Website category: university
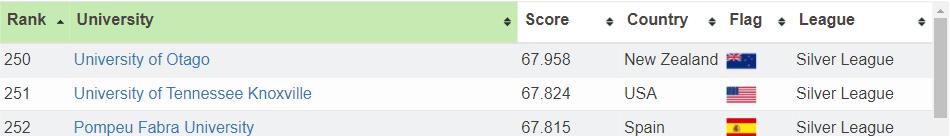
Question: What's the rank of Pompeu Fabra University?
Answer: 252

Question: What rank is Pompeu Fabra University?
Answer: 252

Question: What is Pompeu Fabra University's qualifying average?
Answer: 252

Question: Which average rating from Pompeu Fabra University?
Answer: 252

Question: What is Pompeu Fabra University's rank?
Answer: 252

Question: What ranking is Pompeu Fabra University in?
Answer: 252

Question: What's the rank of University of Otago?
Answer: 250

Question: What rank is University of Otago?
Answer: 250

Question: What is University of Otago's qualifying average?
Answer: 250

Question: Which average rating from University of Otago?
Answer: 250

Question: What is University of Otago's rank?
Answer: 250

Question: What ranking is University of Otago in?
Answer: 250

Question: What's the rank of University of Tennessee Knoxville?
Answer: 251

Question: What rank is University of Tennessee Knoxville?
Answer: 251

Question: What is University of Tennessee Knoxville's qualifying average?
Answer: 251

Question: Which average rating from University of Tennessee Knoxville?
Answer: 251

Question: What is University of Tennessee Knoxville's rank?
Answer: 251

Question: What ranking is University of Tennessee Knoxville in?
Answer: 251

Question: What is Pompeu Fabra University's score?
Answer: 67.815

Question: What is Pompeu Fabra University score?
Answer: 67.815

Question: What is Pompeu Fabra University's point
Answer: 67.815

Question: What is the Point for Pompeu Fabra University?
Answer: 67.815

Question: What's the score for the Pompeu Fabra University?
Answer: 67.815

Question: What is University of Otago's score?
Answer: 67.958

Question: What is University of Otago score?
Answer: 67.958

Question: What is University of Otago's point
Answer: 67.958

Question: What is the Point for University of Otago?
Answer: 67.958

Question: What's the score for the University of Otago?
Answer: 67.958

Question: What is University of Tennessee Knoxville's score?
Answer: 67.824

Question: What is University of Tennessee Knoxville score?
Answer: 67.824

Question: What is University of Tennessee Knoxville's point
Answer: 67.824

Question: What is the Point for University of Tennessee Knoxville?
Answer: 67.824

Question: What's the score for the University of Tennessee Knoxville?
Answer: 67.824

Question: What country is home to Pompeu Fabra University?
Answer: Spain

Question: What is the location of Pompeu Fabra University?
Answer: Spain

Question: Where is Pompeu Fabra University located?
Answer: Spain

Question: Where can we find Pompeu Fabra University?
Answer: Spain

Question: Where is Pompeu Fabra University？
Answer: Spain

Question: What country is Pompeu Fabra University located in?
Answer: Spain

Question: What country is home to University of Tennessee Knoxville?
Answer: USA

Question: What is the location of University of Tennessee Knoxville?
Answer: USA

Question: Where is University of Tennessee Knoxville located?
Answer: USA

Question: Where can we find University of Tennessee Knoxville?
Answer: USA

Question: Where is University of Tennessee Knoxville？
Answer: USA

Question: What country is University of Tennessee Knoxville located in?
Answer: USA

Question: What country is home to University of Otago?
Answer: New Zealand

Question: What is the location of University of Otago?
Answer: New Zealand

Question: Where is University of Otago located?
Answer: New Zealand

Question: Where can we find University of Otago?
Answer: New Zealand

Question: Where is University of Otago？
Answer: New Zealand

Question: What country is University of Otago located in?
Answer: New Zealand

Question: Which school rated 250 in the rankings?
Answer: University of Otago

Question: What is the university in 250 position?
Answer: University of Otago

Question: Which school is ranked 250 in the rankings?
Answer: University of Otago

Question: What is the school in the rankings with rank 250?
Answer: University of Otago

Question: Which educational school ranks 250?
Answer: University of Otago

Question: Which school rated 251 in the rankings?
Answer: University of Tennessee Knoxville

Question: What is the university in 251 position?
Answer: University of Tennessee Knoxville

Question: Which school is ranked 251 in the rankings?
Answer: University of Tennessee Knoxville

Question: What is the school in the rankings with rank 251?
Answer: University of Tennessee Knoxville

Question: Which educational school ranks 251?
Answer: University of Tennessee Knoxville

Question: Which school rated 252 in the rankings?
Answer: Pompeu Fabra University

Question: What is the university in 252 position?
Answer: Pompeu Fabra University

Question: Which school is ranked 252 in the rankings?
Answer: Pompeu Fabra University